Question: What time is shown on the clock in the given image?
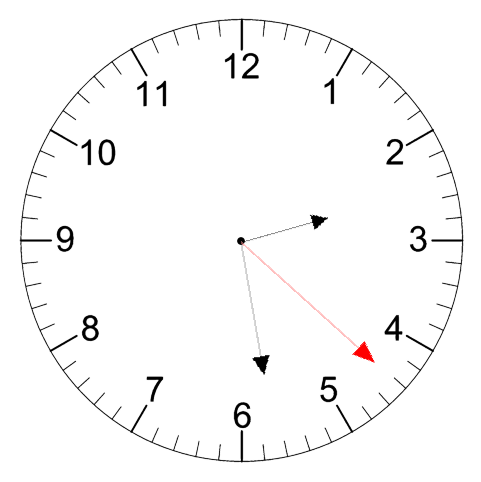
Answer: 02:28:22